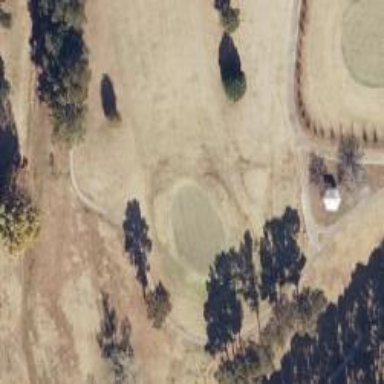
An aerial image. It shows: View of golf hole.